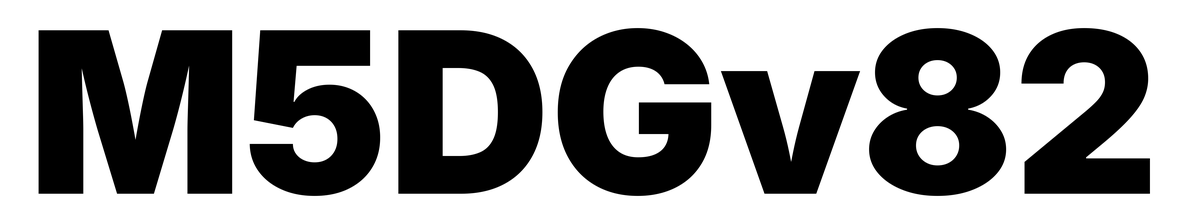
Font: Inter_Black